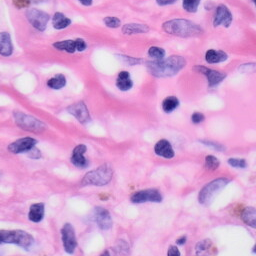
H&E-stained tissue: Skin